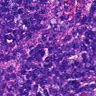
Metastatic tissue present: no